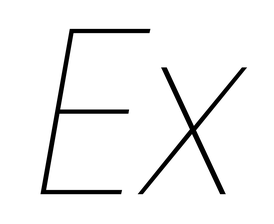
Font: Poppins-ThinItalic